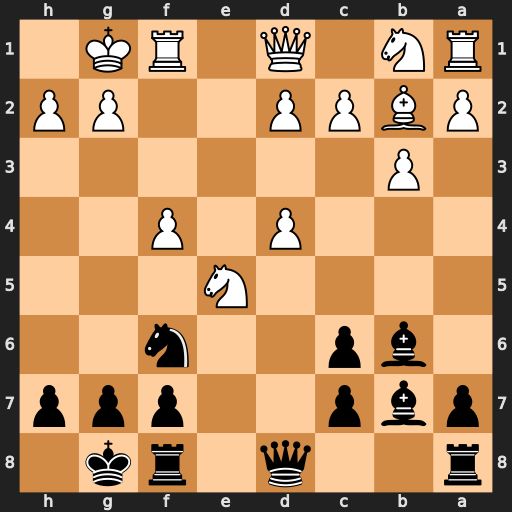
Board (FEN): r2q1rk1/pbp2ppp/1bp2n2/4N3/3P1P2/1P6/PBPP2PP/RN1Q1RK1
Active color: b
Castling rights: -
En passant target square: -
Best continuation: Bxd4+ Bxd4 Qxd4+